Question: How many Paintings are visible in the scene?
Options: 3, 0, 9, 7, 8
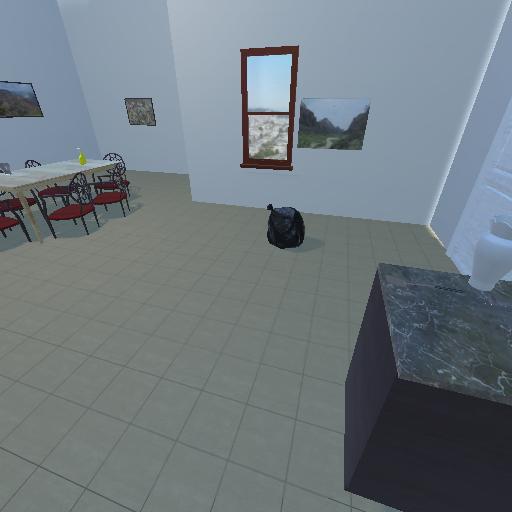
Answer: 3